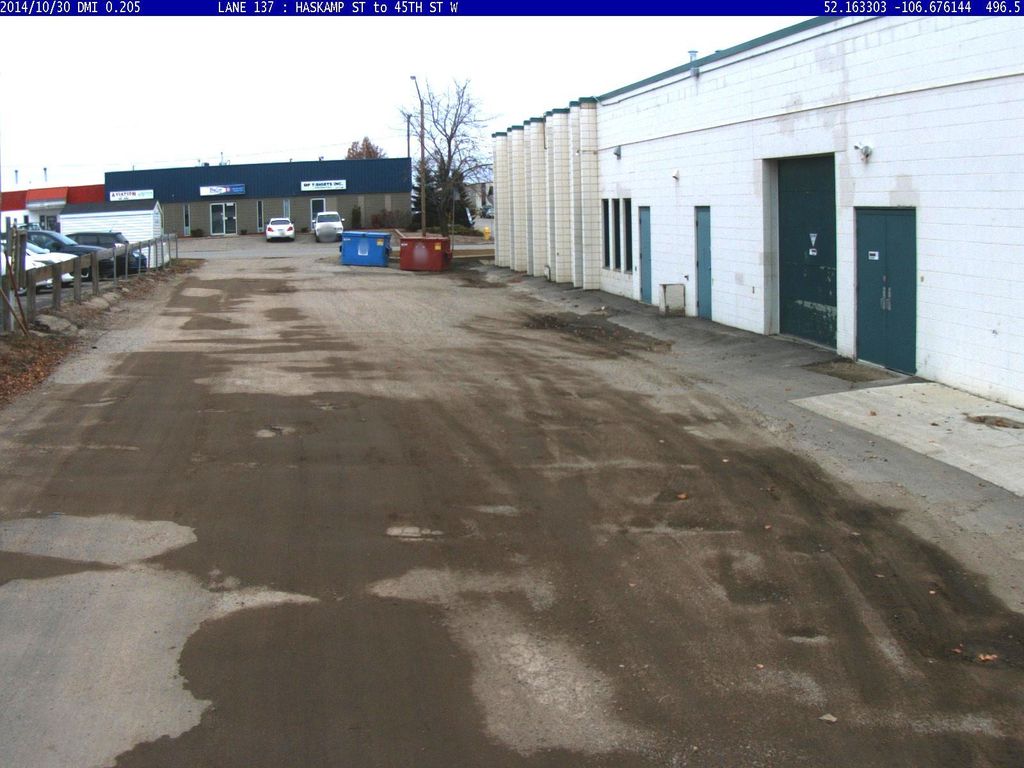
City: saskatoon